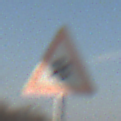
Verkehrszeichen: SchneeOderEisglaette
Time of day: MorningAfternoon
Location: Outdoor (Nature)
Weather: PartlyCloudy
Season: NotSpecified
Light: Natural